Interaction volume radius: 10 \u00c5
Interaction volume height: 10 \u00c5
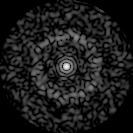
Disorder parameter: 0.8608